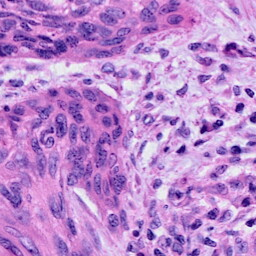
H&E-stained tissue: Cervix